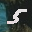
Label: 5